Question: tl;dr: type something here that won't crash if birthDate is nil:

---
I have an entity with a birthDate attribute and a fetched property with the following predicate, typed straight into the xcdatamodel file:
'''
$FETCH_SOURCE.birthDate > birthDate
'''
This happily returns a list of managed objects older than FETCH_SOURCE (the managed object where the fetch request is happening). But birthDate is optional, and if the birthDate for FETCH_SOURCE is nil...
'''
Terminating app due to uncaught exception 'NSInvalidArgumentException', reason: 'can't use NULL on left hand side'
'''
Note that it's fine if the attribute is nil for the object being compared. If I swap the arguments of the predicate:
'''
birthDate < $FETCH_SOURCE.birthDate
'''
...I get the same error. Trying to test it for nil:
'''
(birthDate != nil AND birthDate < $FETCH_SOURCE.birthDate)
'''
...gives...
'''
'NSInvalidArgumentException', reason: 'illegal comparison with NULL'
'''
Google hasn't heard of either of those errors so I'm thinking this is a recent state of affairs. The problem remains when it's a String being compared for equivalence, or whatever. Is there a way to fix this in the predicate so it correctly returns an empty list? Thanks.
Edit: To be clear, the question is whether it's possible to fix this crash in the predicate in the xcdatamodel file.
Update: The crash specifically happens when the Relationship fault for the NSFetchedPropertyDescription is triggered by trying to read anything about it, presumably because it doesn't attempt to run the predicate till then. It isn't nil however, and can be checked for nil without crashing.
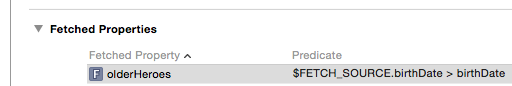
Answer: I can't find any way to amend the predicate of the fetched property to avoid this error, but one workaround is to implement a custom getter for the 'olderHeroes' fetched property. This should return an empty array if the 'birthDate' is nil.
'''
var olderHeroes: NSArray {
var array : NSArray
if self.birthDate == nil {
array = NSArray()
} else {
self.willAccessValueForKey("olderHeroes")
array = self.primitiveValueForKey("olderHeroes") as! NSArray
self.didAccessValueForKey("olderHeroes")
}
return array
}
'''
Or in Objective-C:
'''
-(NSArray *)olderHeroes {
NSArray *array;
if (self.birthDate == nil) {
array = [NSArray array];
} else {
[self willAccessValueForKey:@"olderHeroes"];
array = [self primitiveValueForKey:@"olderHeroes"];
[self didAccessValueForKey:@"olderHeroes"];
}
return array;
}
'''
(These snippets go in the implementation file for the subclass of the FETCH_SOURCE entity).